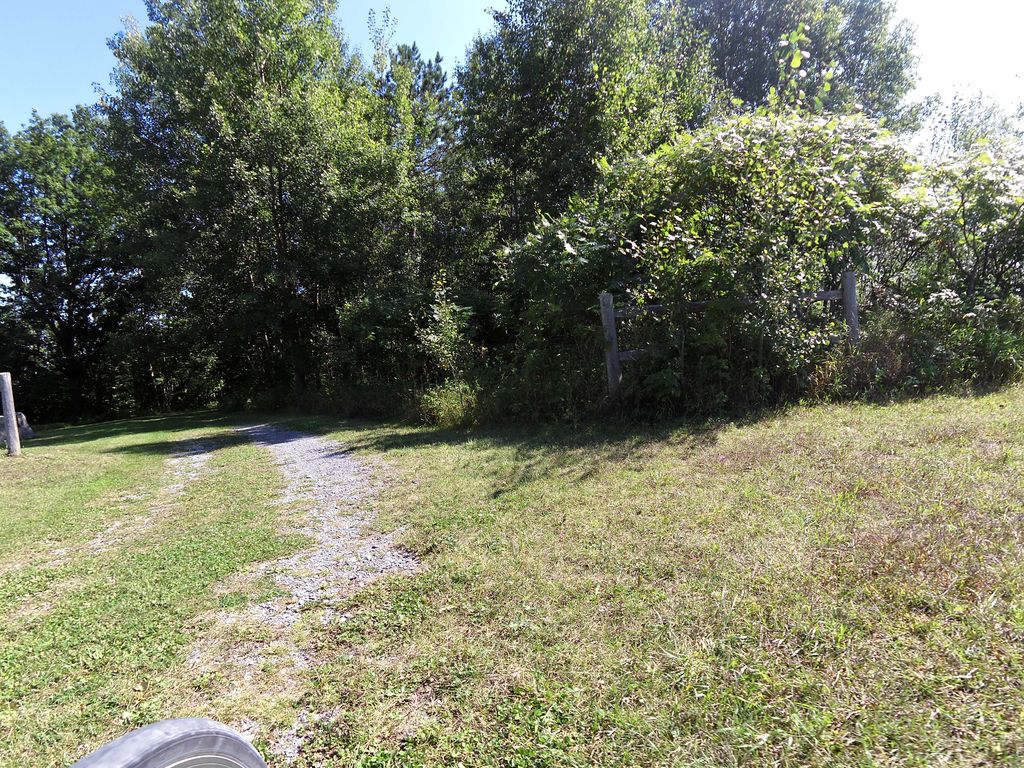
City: ottawa-gatineau